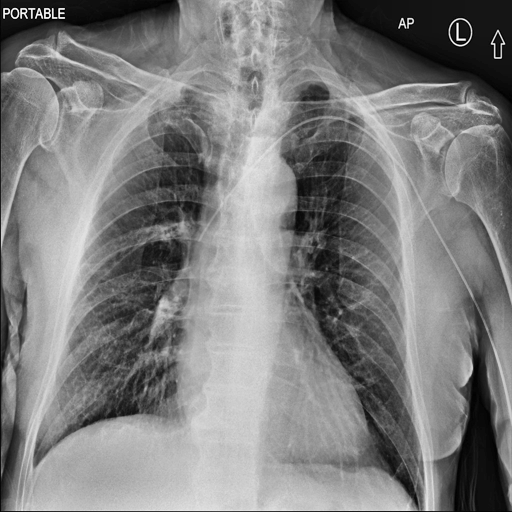
Finding: NORMAL